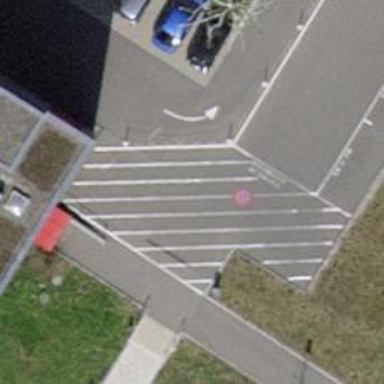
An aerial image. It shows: Bollard barrier.